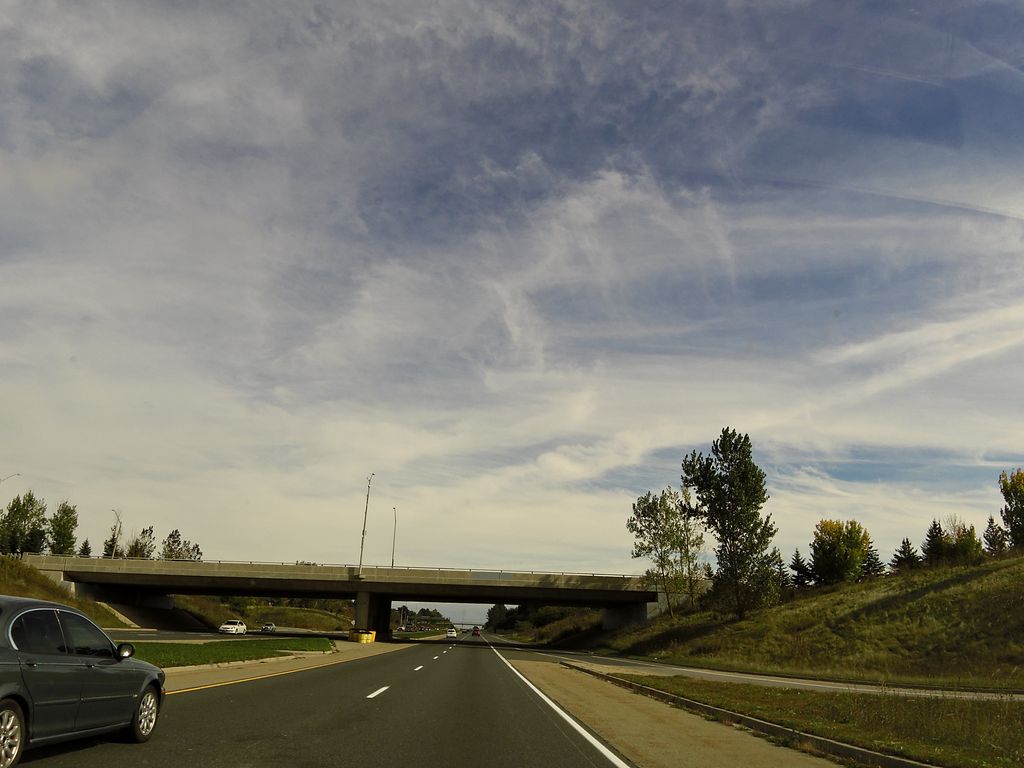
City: hamilton